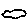
Label: cloud